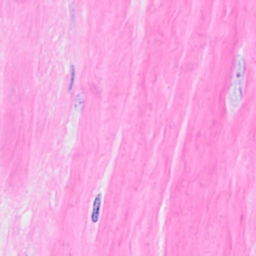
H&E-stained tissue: Breast